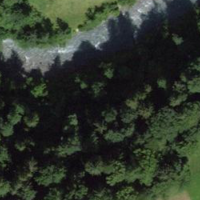
EUNIS habitat code: 44
Species observed at this site:
Cephalanthera longifolia